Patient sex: F
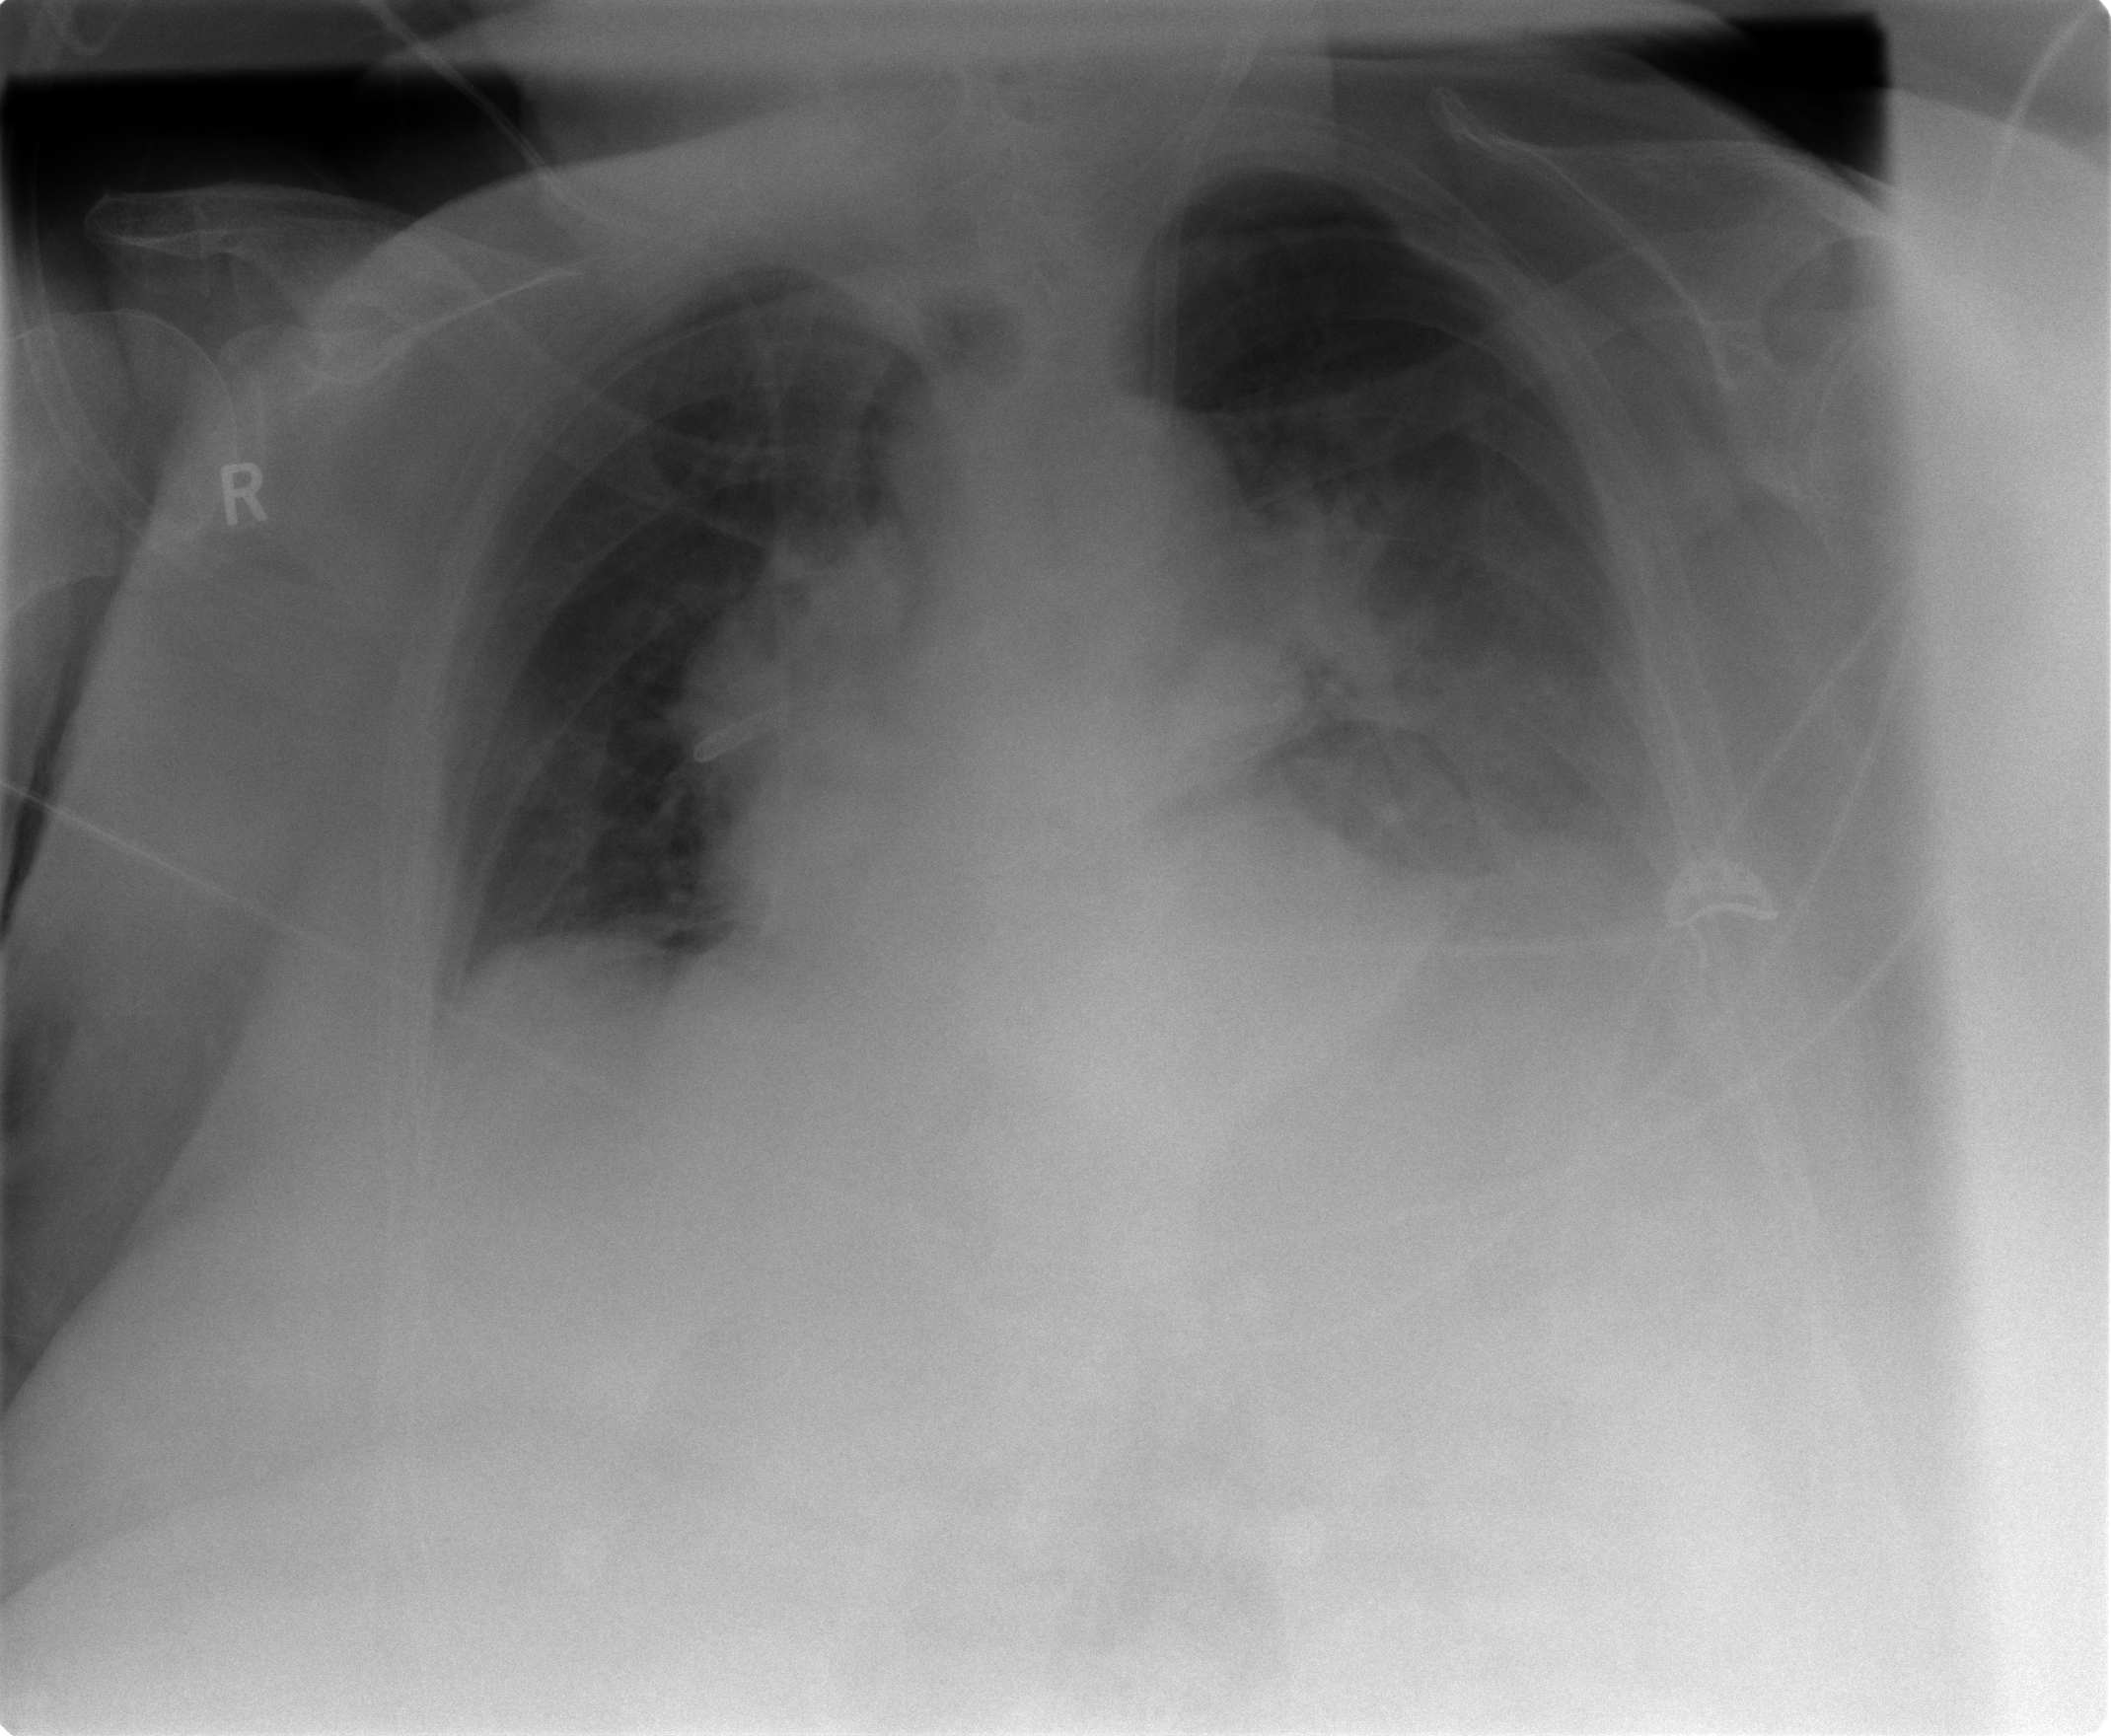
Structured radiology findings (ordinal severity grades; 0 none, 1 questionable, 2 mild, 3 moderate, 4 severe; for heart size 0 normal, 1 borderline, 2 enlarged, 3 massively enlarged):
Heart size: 2
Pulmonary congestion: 2
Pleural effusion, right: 0
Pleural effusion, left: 2
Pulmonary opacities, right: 0
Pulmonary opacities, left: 1
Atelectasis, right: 0
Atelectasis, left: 3